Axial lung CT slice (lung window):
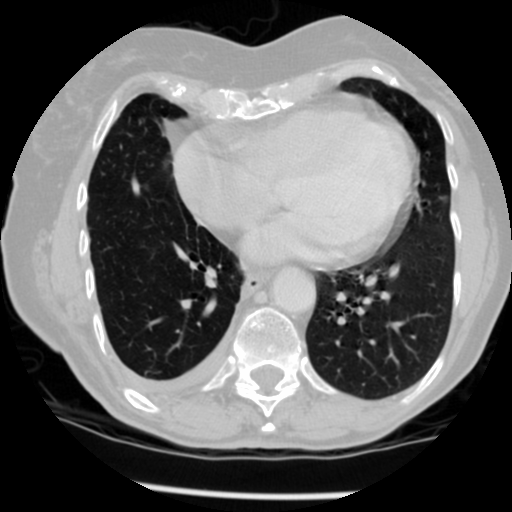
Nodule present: no